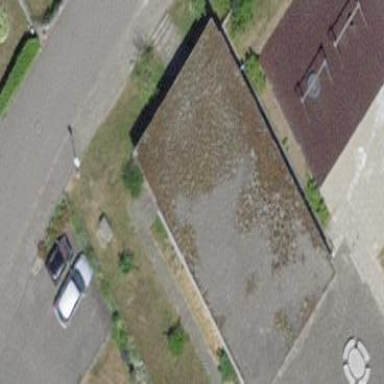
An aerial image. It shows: School building.